Aerial crown-view tile of a tropical tree (Barro Colorado Island, Panama), acquired 20250616:
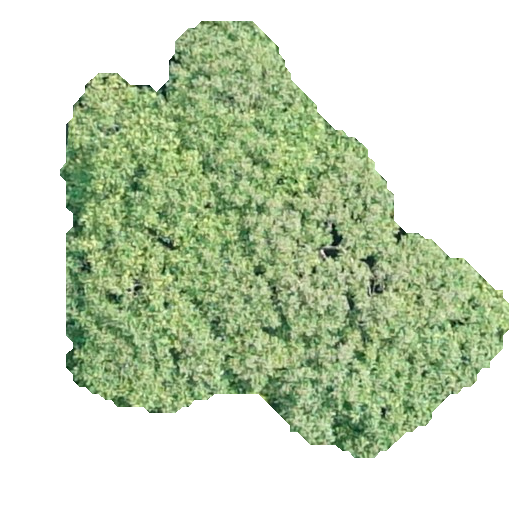
Species: Dipteryx oleifera
GBIF accepted scientific name: Dipteryx oleifera
Crown area: 180.172 m²